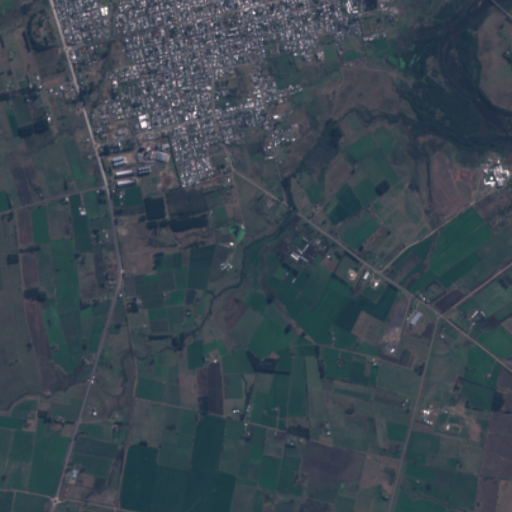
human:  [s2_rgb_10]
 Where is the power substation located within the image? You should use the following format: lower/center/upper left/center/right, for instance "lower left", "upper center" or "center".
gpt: The power substation is located in the upper right of the image.
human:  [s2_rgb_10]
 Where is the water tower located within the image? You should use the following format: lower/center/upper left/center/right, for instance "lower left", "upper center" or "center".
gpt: The water tower is located in the upper center of the image.
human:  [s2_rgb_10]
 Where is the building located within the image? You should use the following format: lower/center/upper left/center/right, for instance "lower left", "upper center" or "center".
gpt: There is no building in the image.